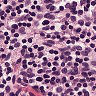
Metastatic tissue present: no